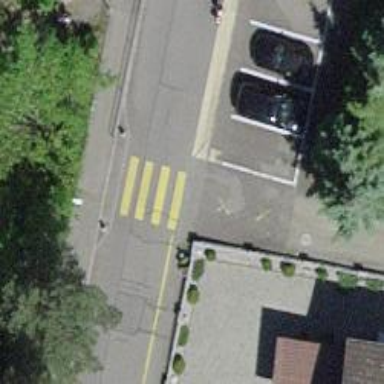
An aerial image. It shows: Marked zebra crossing on the road.